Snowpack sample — Loveland Pass, Silver Plume, Colorado, USA (1/12/25, 11:40 AM MST)
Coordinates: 39.66, -105.88
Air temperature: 7 °F
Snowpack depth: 140 cm
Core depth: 10 cm
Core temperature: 41 °F
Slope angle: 11°, slope face: 30°
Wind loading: high
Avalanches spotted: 2
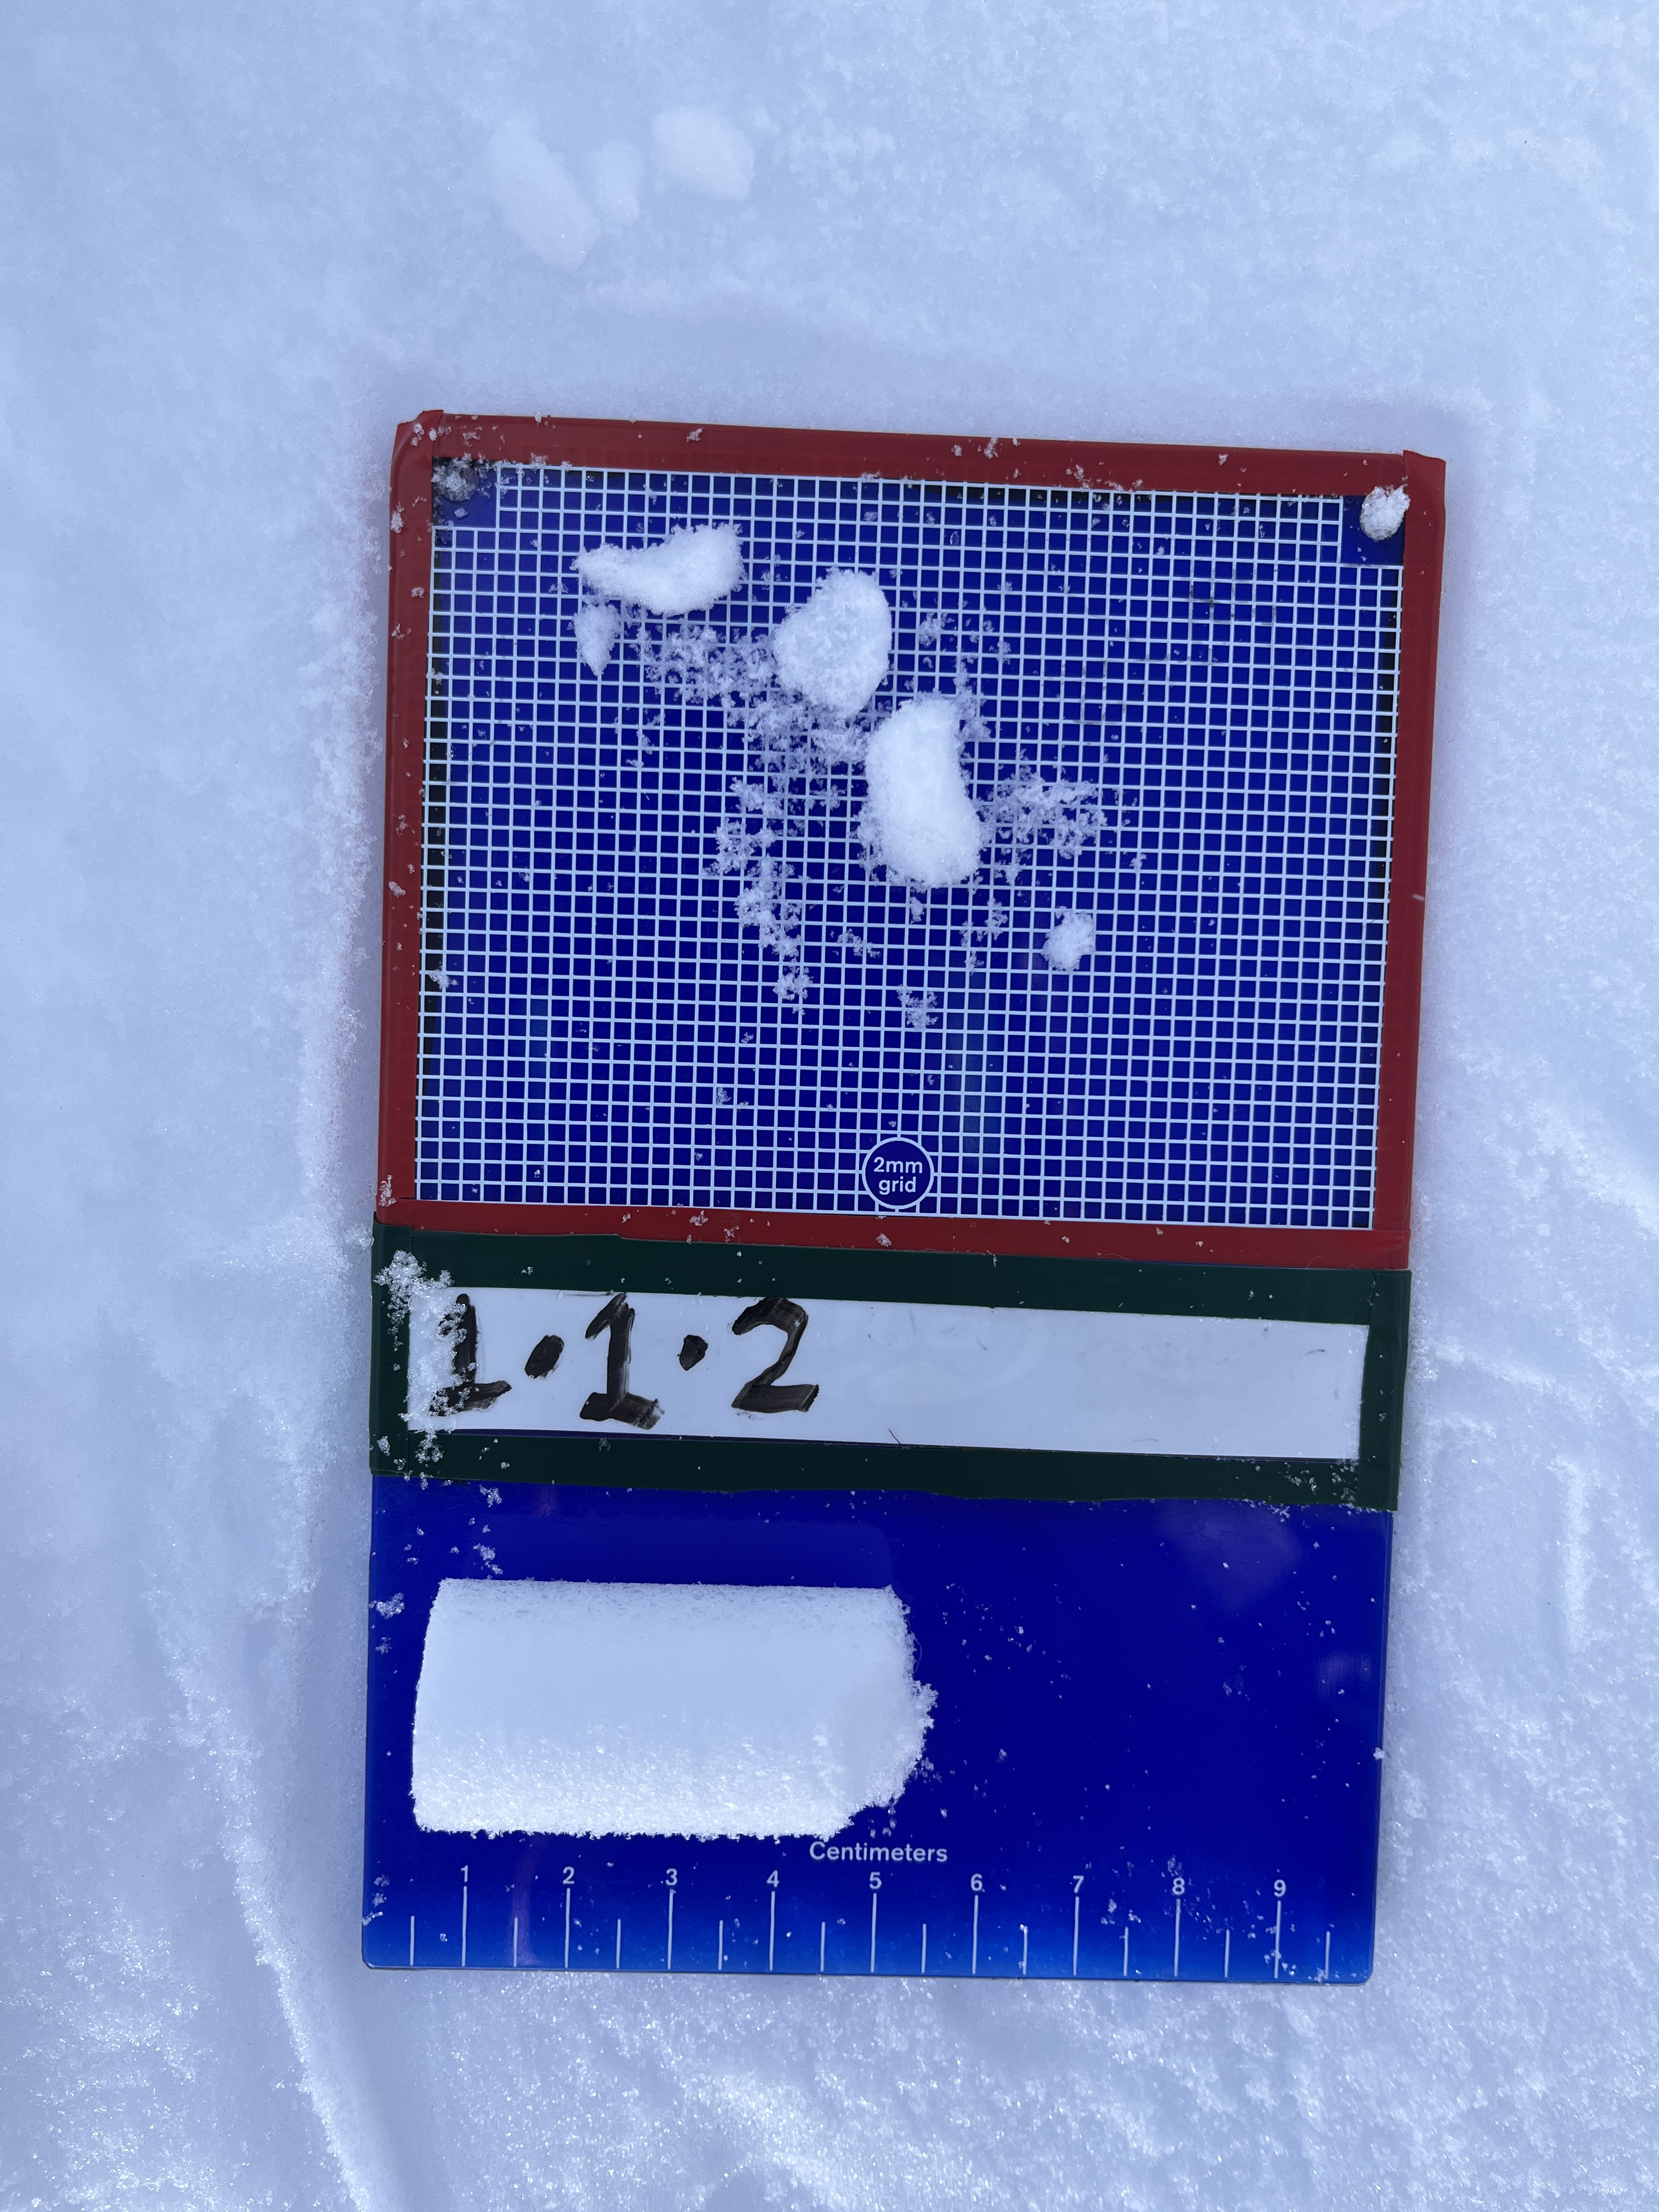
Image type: crystal_card
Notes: Pilot using slightly modified coring method that took too large segment for snow profile picturing, advised not to use in higher level models. Two avalanche on south face nearby, partially cloudy with light snow in the last 24 hours. Lots of wind loading on eastern features.